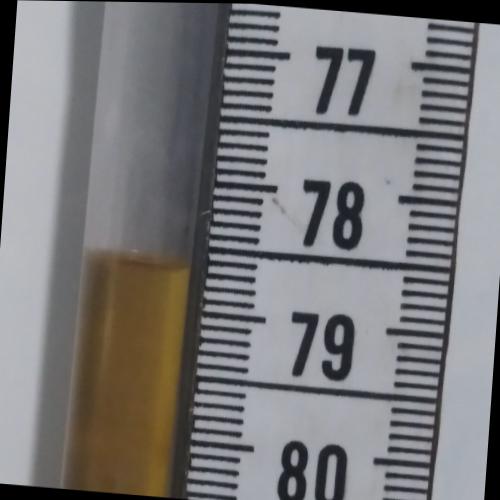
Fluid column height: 78.7 cm